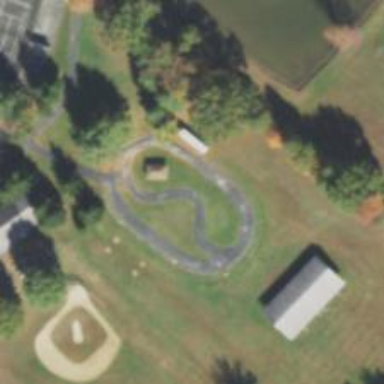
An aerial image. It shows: Karting raceway with asphalt surface.